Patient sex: M
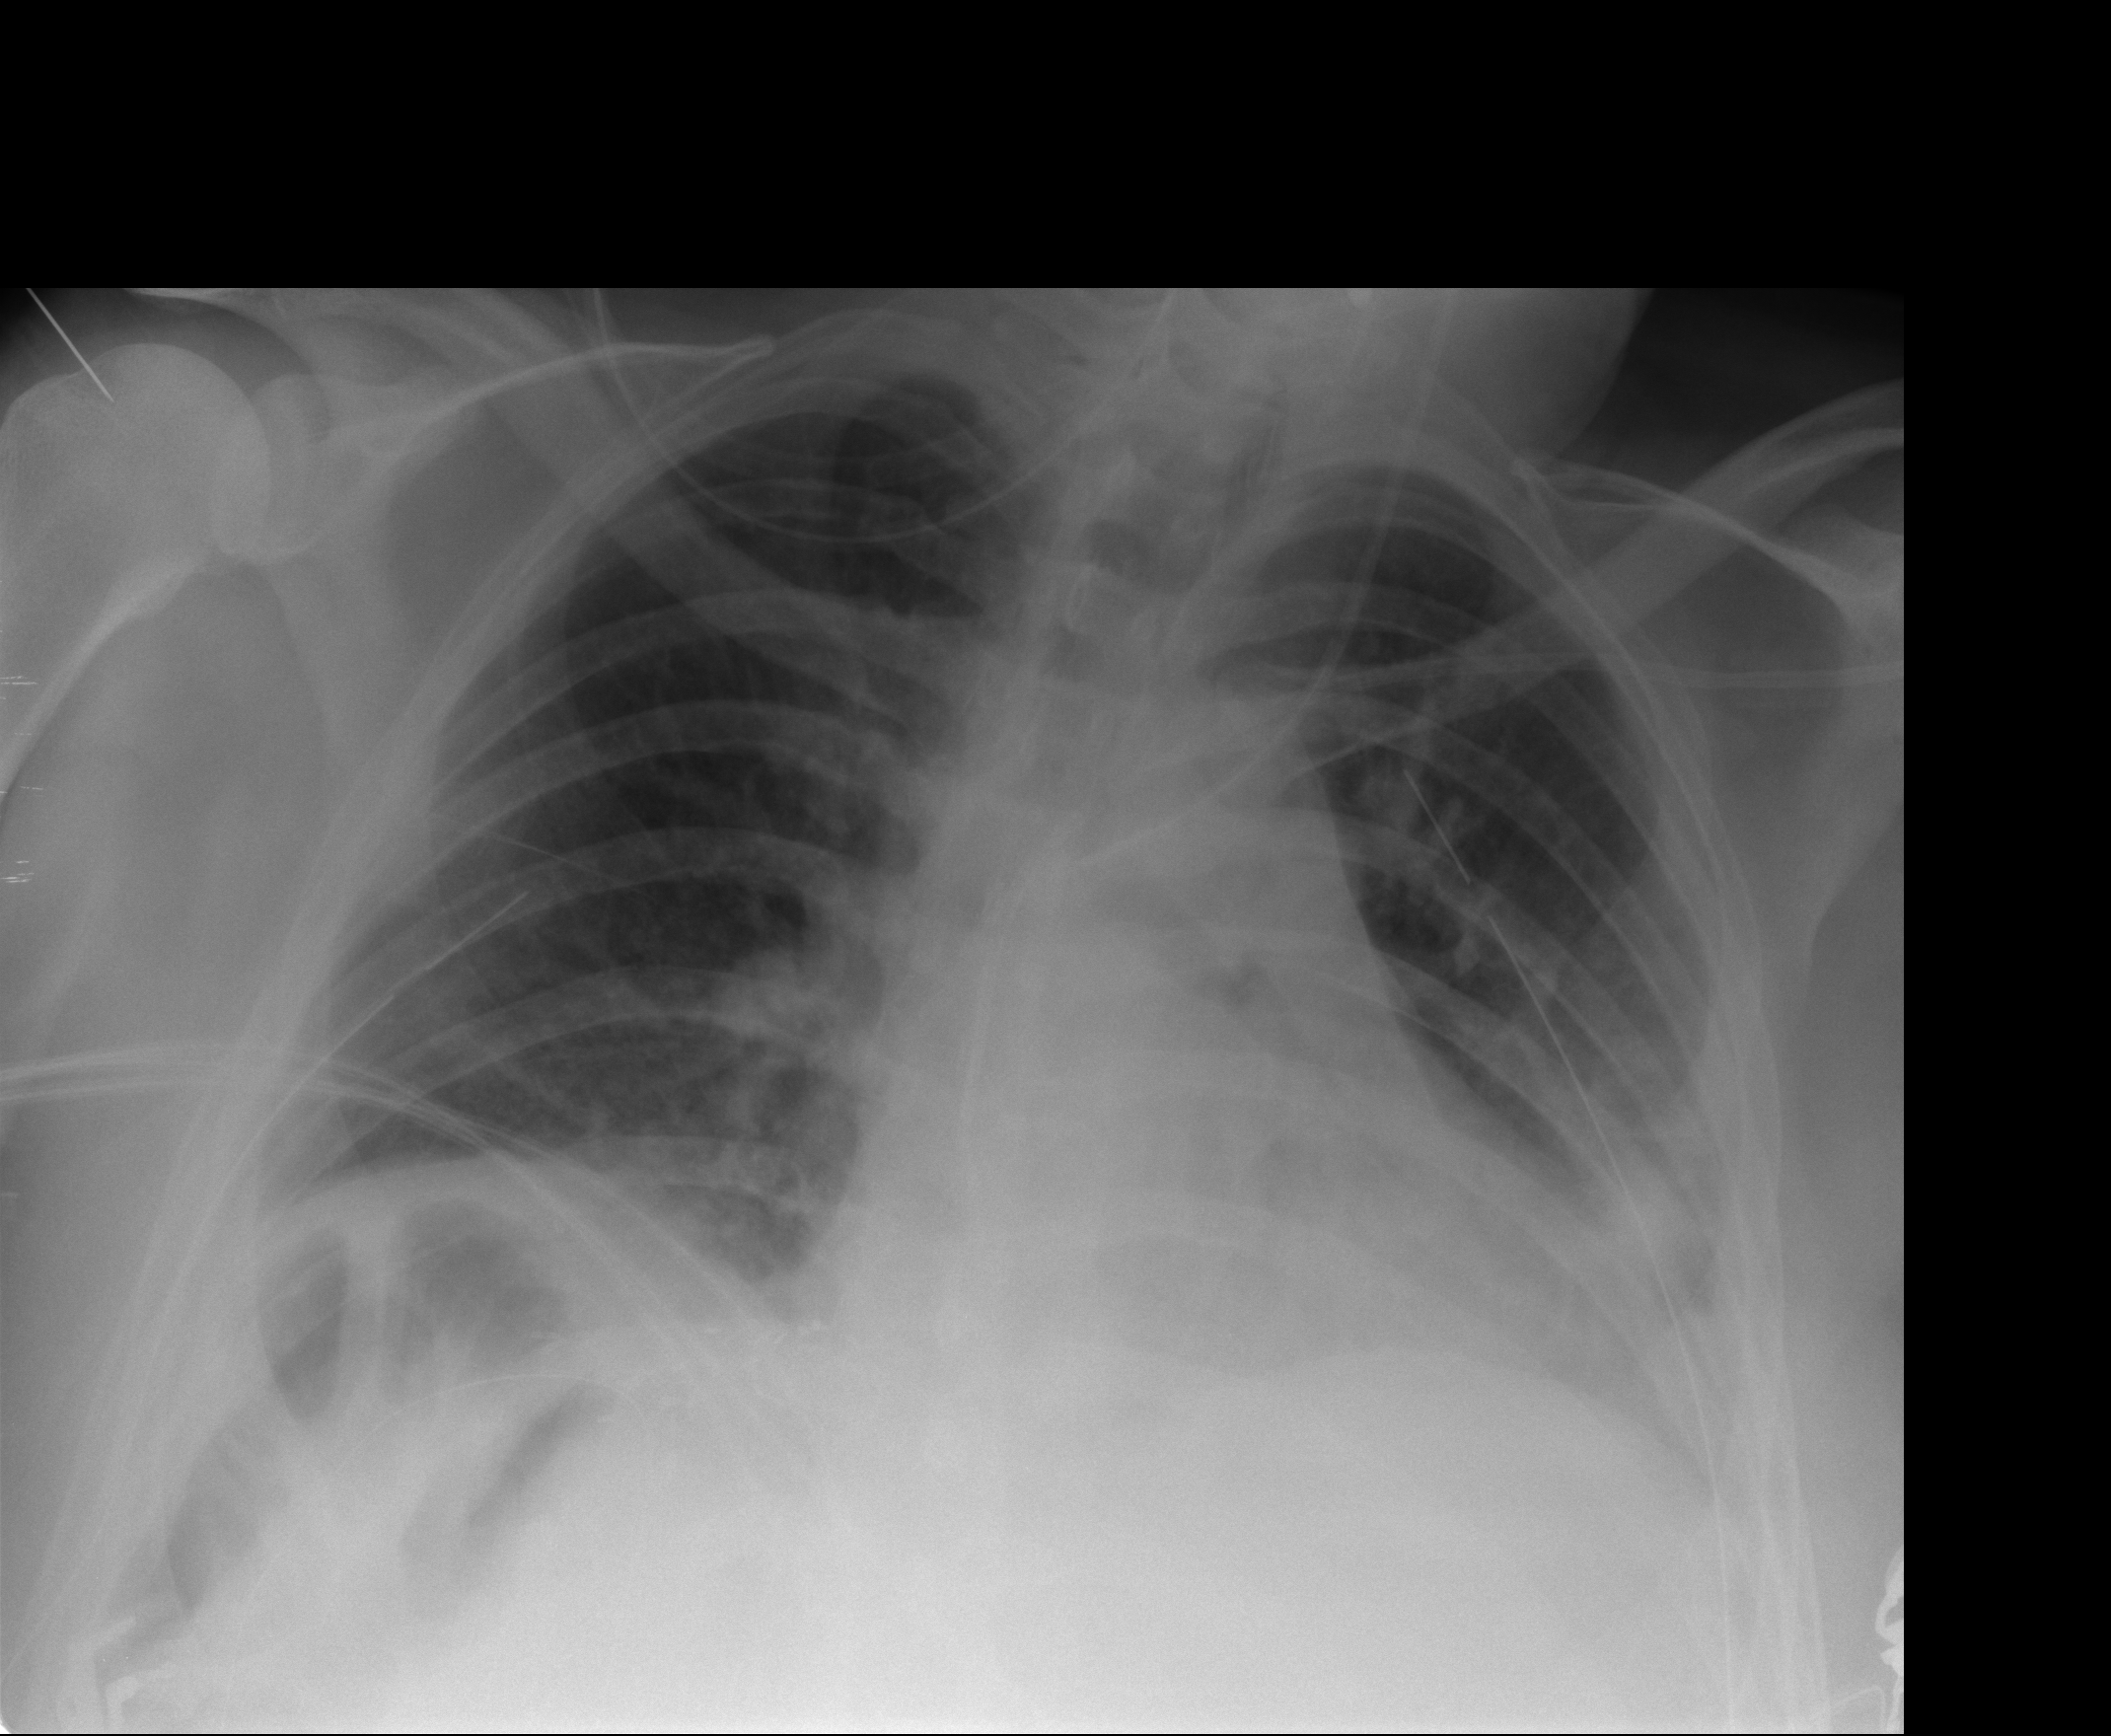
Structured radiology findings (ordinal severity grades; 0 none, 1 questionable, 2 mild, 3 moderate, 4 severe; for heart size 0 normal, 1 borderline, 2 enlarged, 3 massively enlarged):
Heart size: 0
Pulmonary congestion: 2
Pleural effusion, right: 0
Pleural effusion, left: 2
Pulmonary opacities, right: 0
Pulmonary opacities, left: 2
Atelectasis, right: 0
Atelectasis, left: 0